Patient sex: M
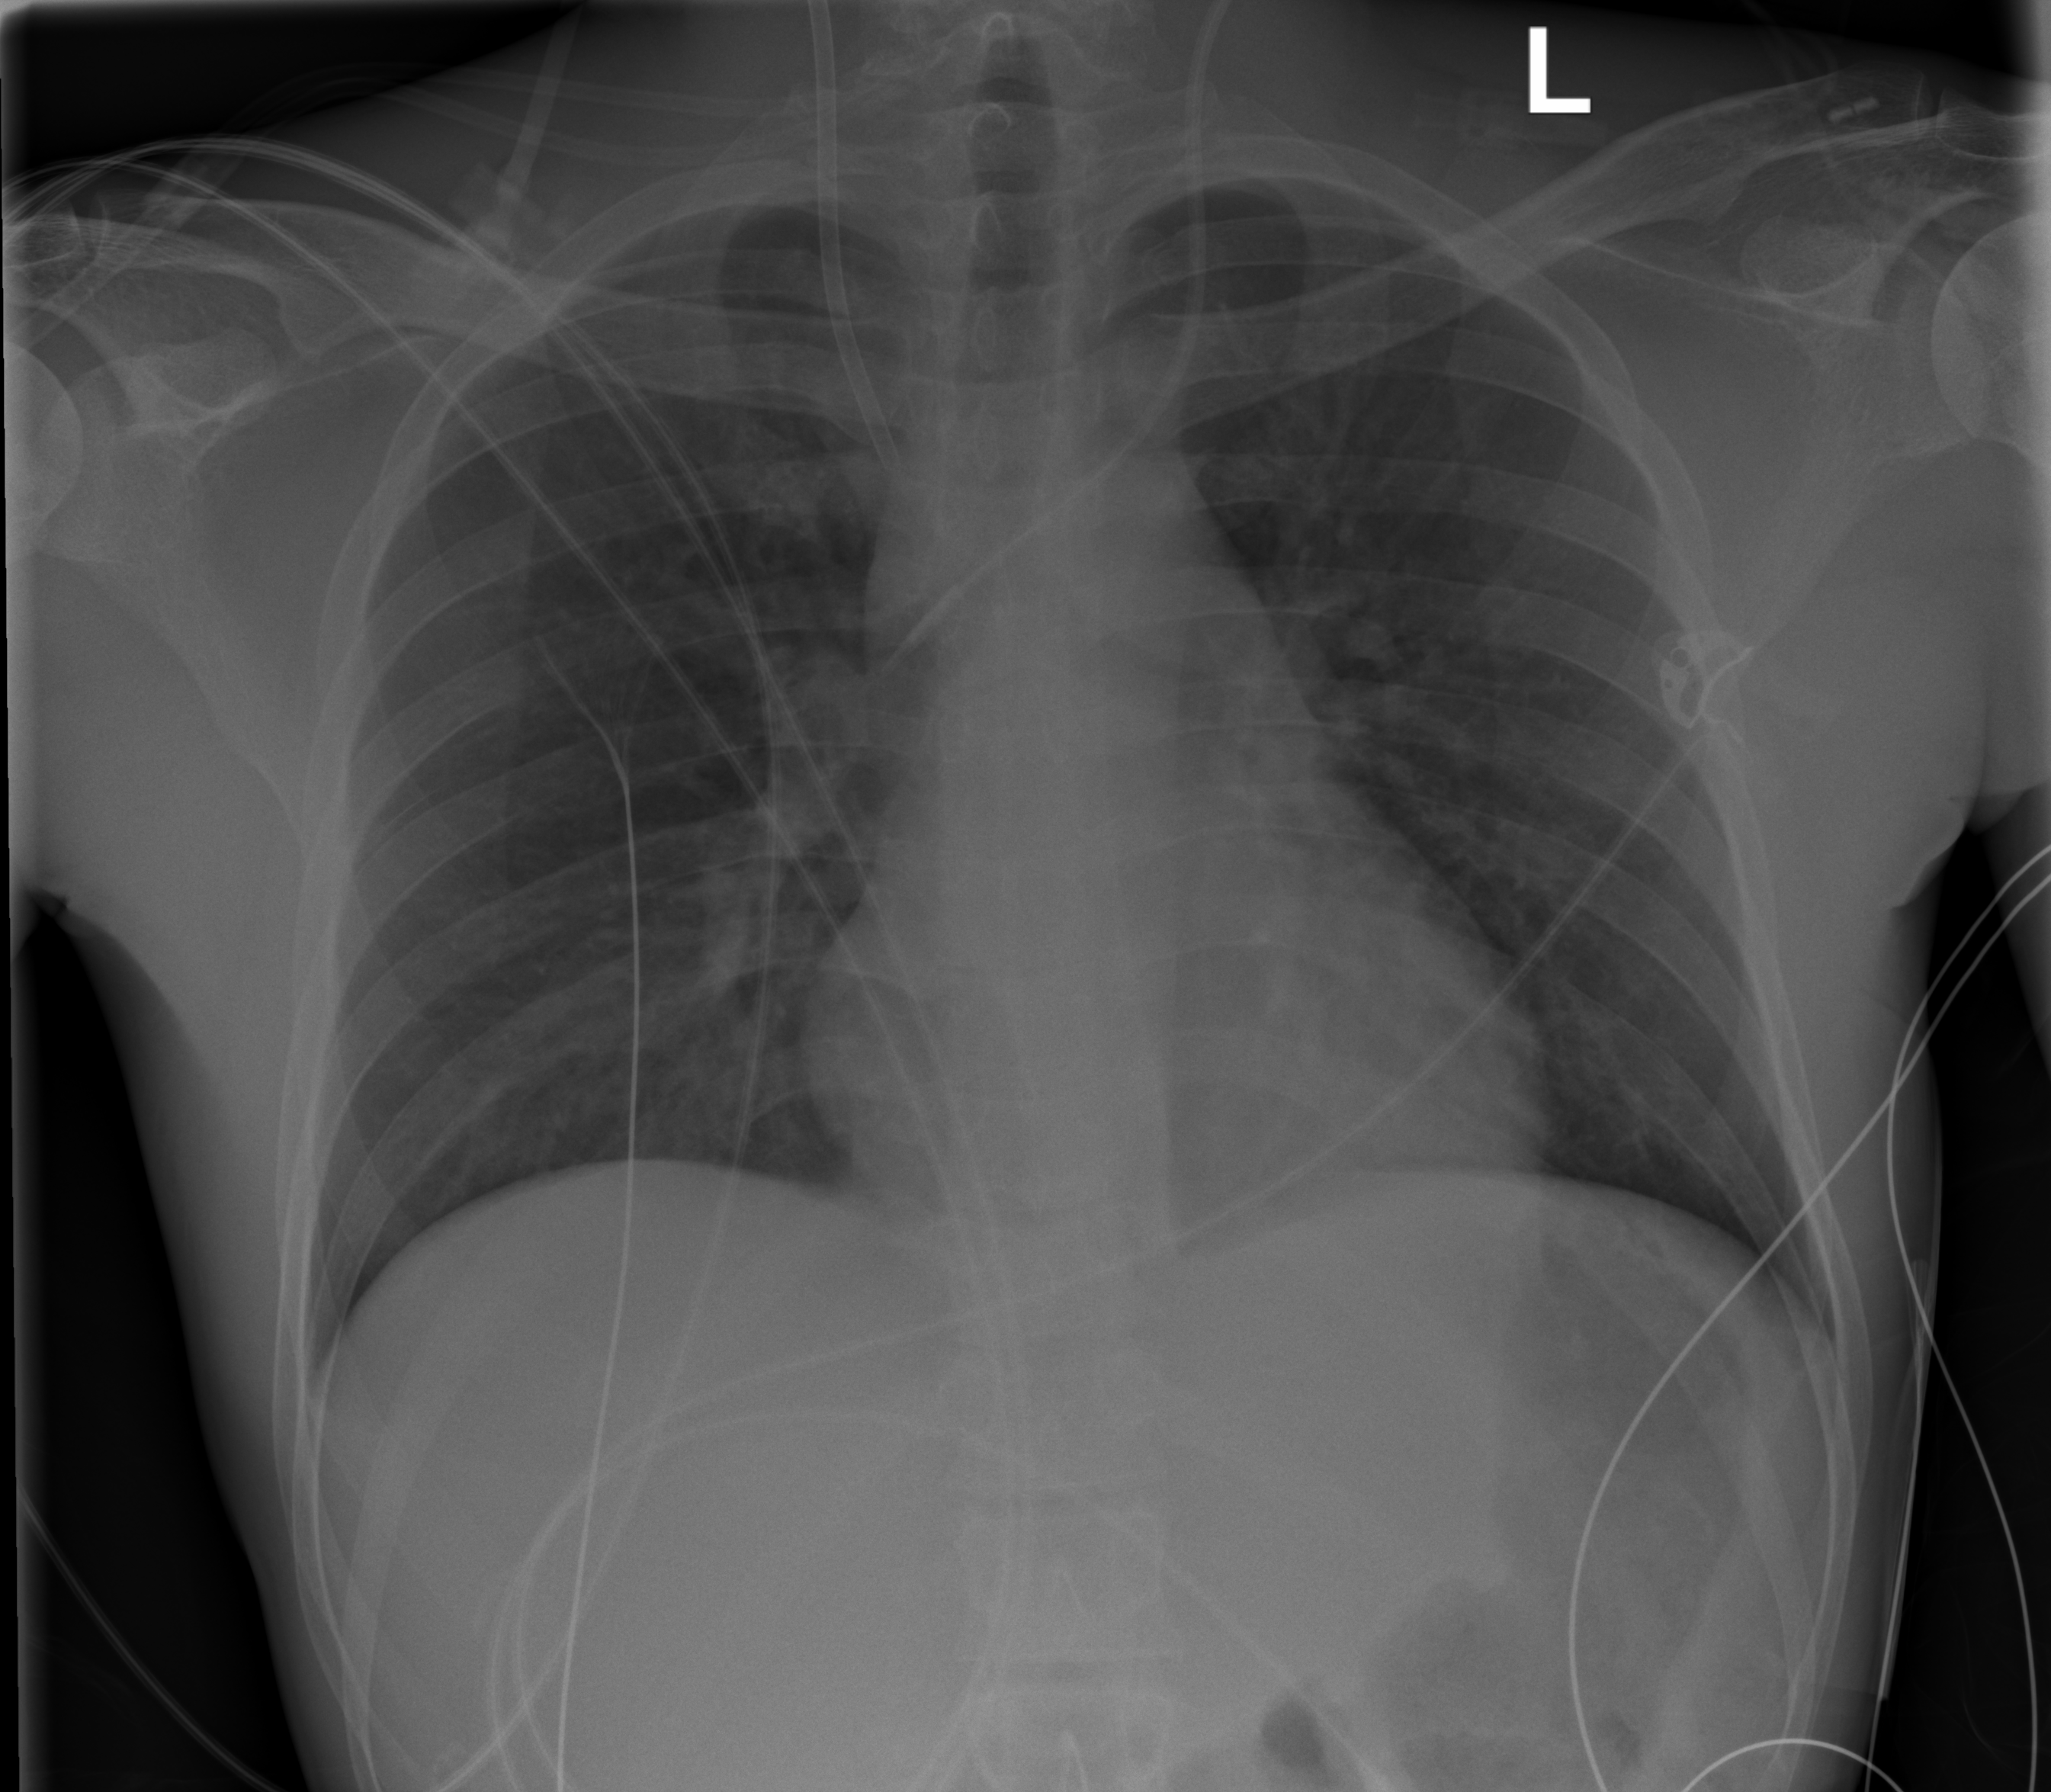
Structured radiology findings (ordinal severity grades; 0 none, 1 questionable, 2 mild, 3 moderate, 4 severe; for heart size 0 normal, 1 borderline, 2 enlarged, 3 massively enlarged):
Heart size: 0
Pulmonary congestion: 0
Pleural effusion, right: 0
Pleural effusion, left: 0
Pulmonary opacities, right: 0
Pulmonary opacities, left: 0
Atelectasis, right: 2
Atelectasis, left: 0